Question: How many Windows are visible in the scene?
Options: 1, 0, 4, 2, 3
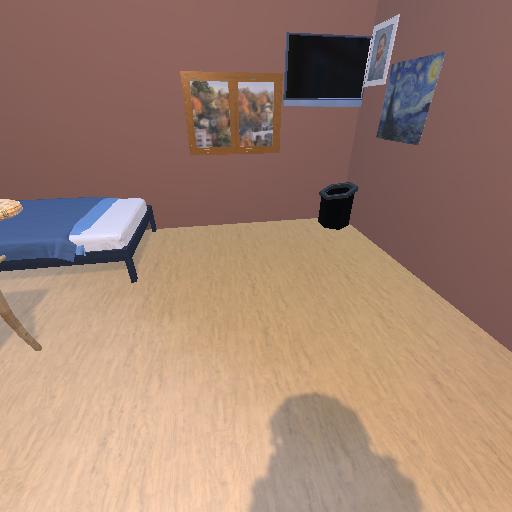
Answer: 1